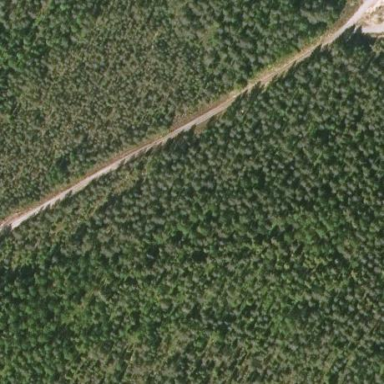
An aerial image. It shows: Needle-leaved woodland.